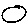
Label: circle